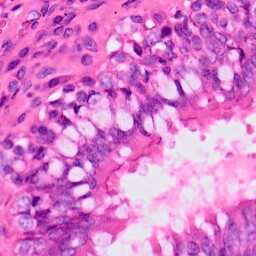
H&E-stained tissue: Lung